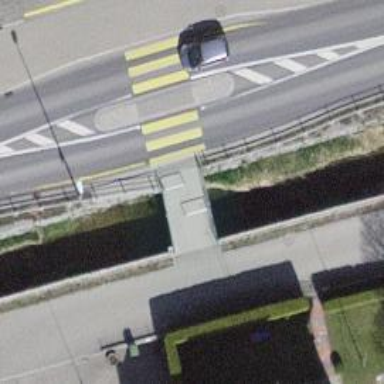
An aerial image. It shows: Cycle barrier.